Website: lowes
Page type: customer-info-address
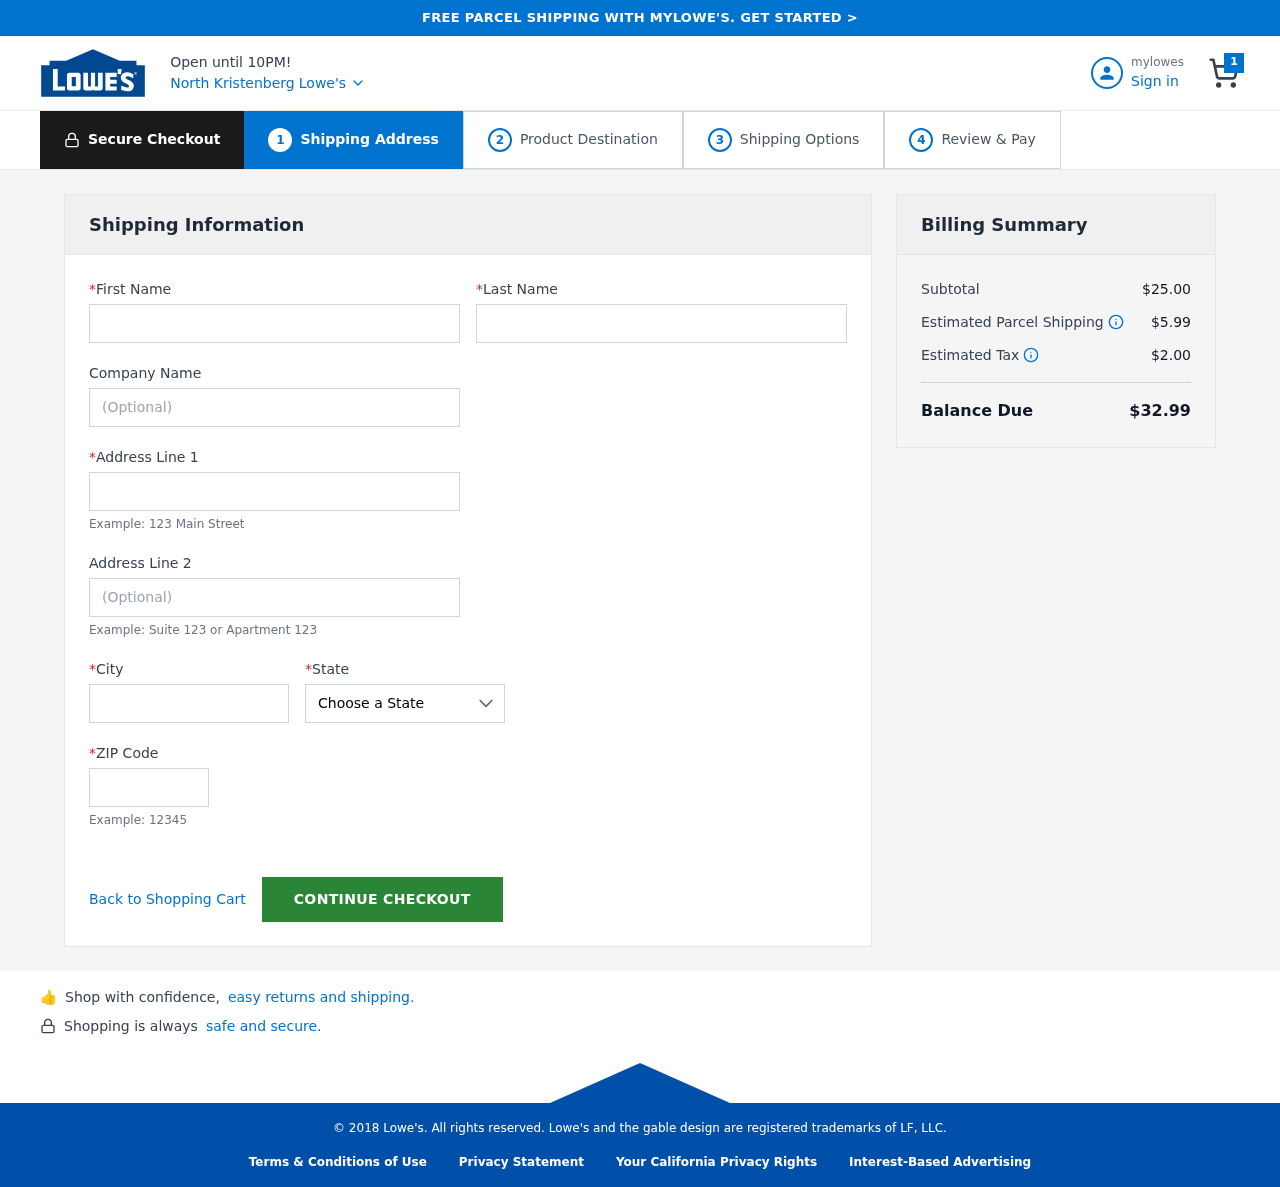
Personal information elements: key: PII_CITY
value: North Kristenberg
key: PII_FIRSTNAME
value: Ashley
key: PII_LASTNAME
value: Russell
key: PII_POSTCODE
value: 20983
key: PII_STATE
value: Hawaii
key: PII_STREET
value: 506 Gregory Crest Suite 109
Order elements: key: ORDER_NUM_ITEMS
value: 1
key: ORDER_SUBTOTAL
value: $25.00
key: ORDER_SHIPPING_COST
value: $5.99
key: ORDER_TAX
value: $2.00
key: ORDER_TOTAL
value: $32.99